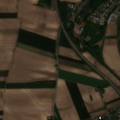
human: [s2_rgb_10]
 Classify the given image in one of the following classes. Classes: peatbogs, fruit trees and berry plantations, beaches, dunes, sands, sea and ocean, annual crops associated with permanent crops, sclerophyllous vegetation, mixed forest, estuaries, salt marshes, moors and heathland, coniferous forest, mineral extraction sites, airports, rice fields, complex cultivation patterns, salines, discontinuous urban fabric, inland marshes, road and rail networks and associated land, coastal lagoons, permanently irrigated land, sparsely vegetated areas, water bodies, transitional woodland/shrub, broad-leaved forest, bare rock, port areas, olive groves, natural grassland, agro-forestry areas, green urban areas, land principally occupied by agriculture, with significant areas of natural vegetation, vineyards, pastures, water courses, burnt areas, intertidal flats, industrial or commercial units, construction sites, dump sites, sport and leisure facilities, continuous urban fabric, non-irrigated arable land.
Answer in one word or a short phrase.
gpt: discontinuous urban fabric, non-irrigated arable land